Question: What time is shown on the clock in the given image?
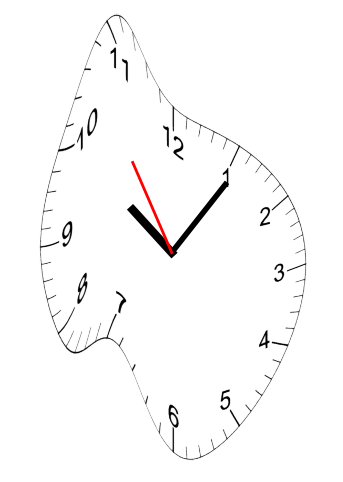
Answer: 10:05:54